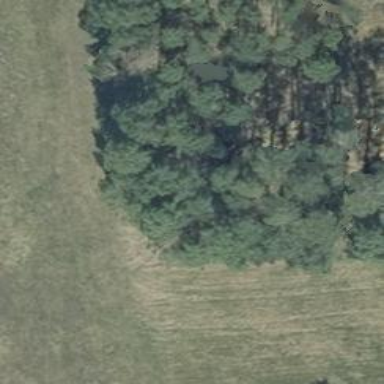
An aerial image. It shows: Shelter that serves as hunting stand.